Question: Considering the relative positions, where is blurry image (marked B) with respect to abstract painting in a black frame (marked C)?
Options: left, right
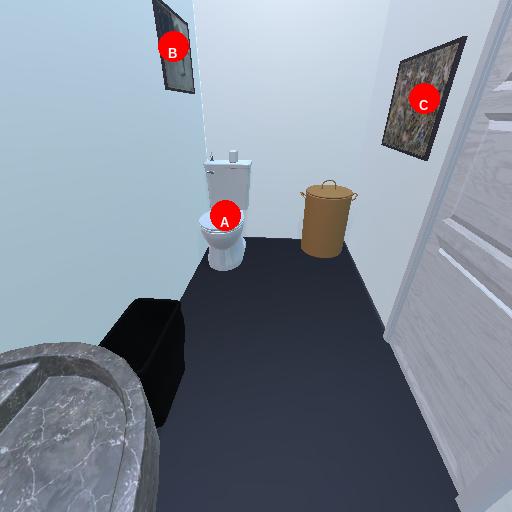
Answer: left